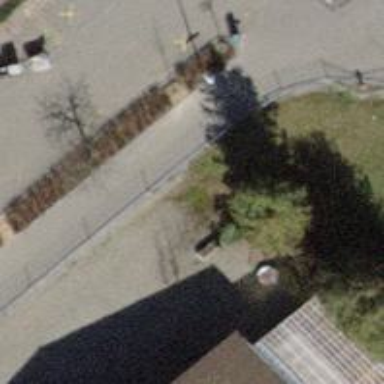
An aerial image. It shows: Bollard.